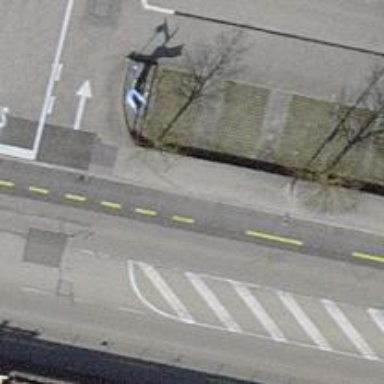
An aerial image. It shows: Asphalt sidewalk along the footway.